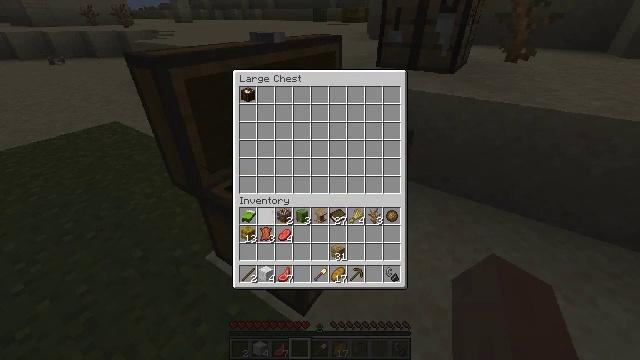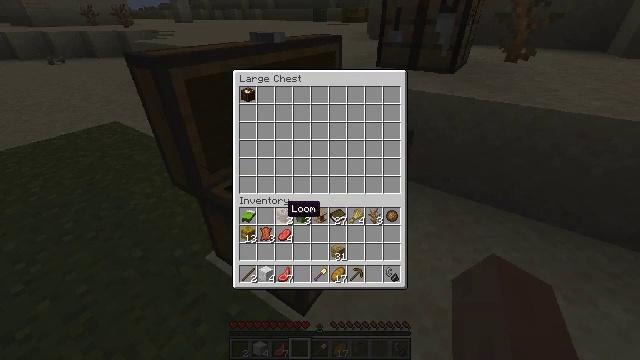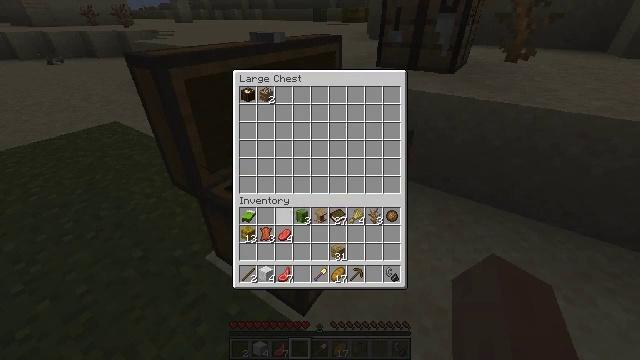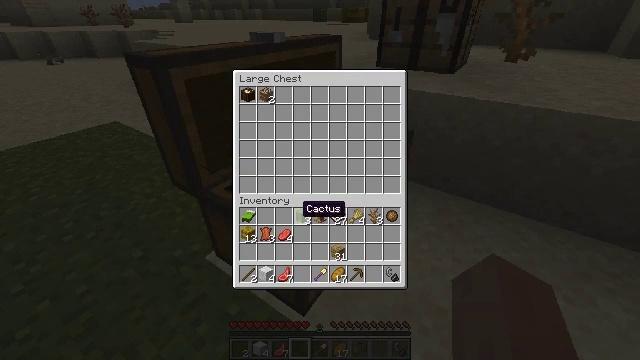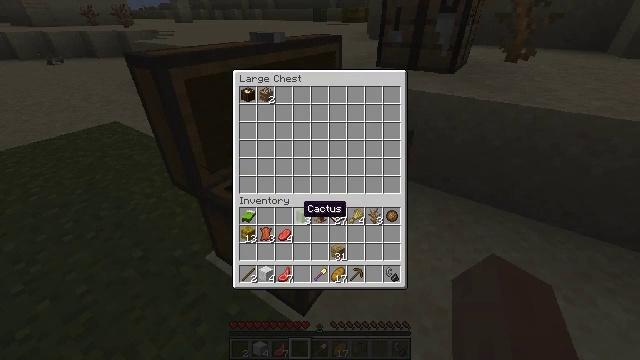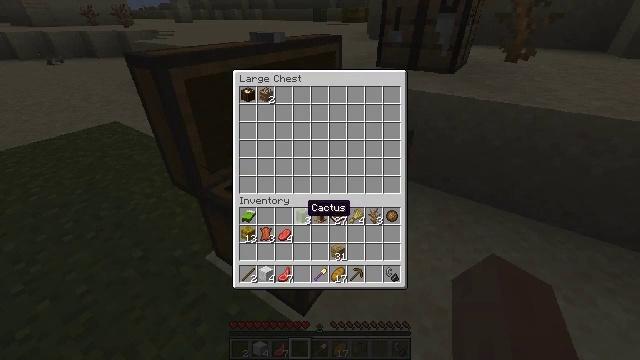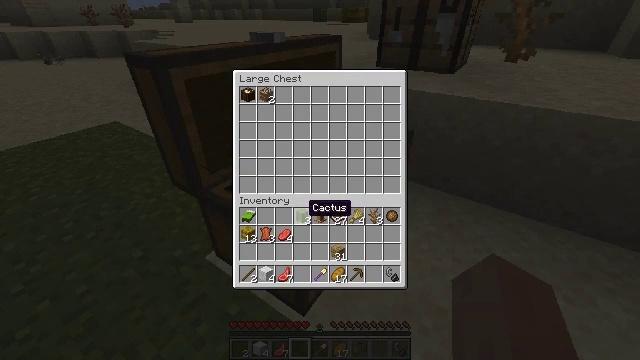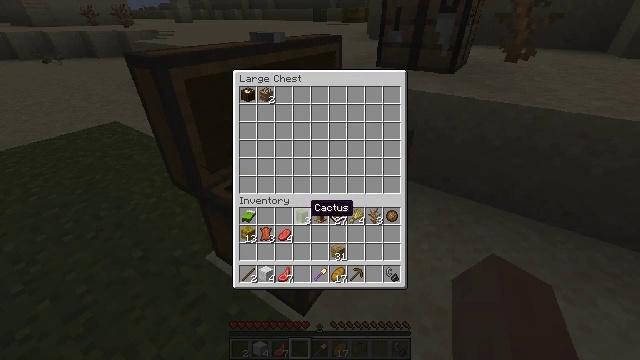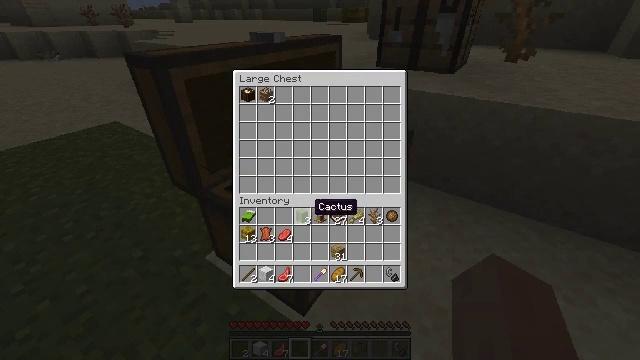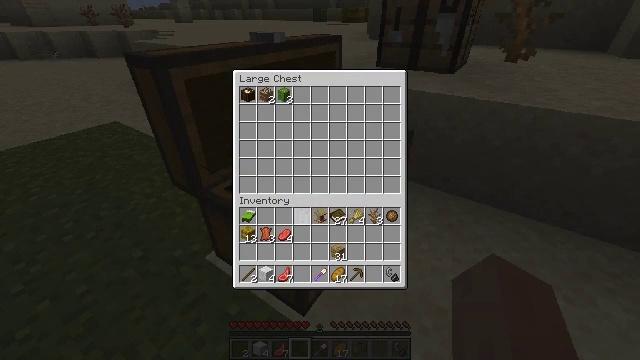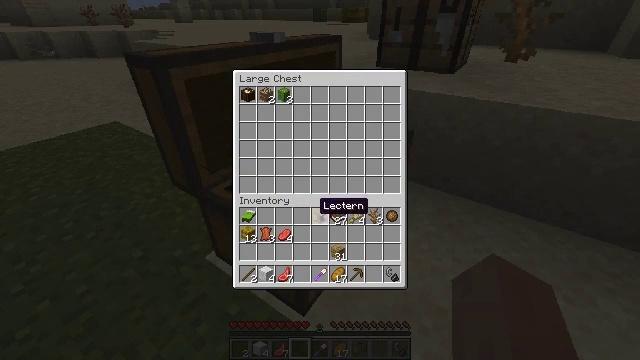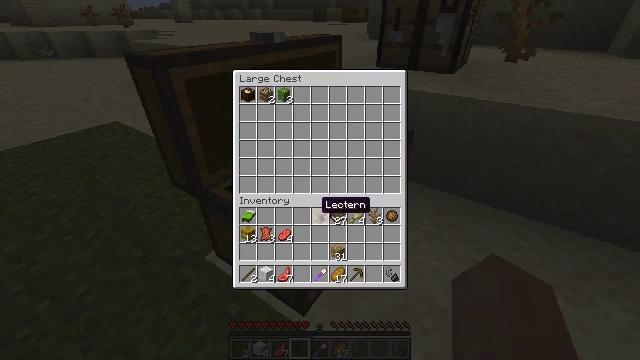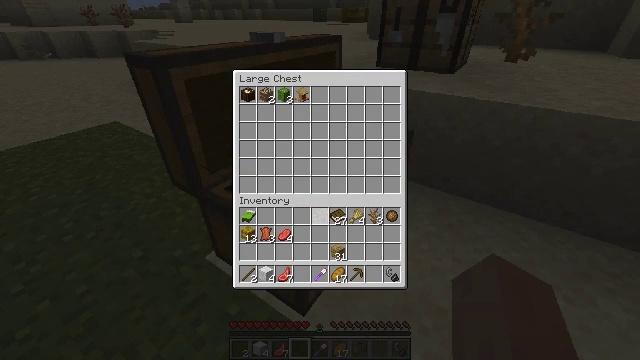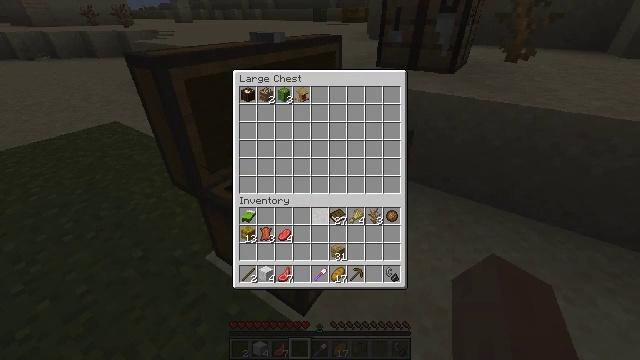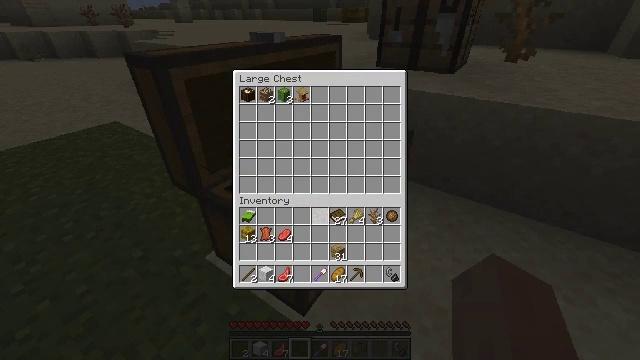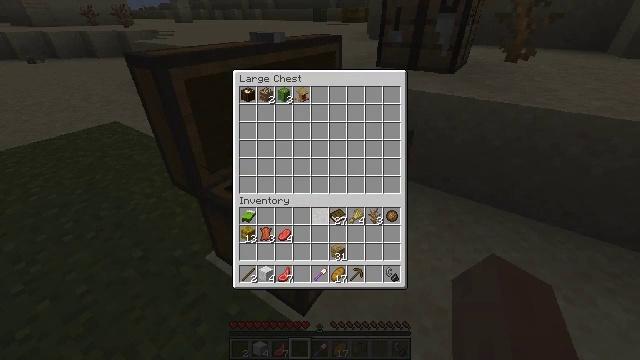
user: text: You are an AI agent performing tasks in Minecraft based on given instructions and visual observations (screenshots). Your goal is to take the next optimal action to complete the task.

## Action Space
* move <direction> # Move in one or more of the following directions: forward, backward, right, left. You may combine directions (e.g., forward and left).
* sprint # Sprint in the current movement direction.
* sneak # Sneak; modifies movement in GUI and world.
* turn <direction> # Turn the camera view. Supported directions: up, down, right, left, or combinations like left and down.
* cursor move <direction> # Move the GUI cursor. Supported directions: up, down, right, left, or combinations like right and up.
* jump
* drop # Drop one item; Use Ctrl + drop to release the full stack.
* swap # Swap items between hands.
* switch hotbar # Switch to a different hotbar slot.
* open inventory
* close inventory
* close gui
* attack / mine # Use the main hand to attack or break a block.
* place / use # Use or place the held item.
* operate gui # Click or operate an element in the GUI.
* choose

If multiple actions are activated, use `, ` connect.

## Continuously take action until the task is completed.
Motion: motion action
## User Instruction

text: Dig up the grass block for dirt.
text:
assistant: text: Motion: sneak
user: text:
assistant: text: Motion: sneak, cursor move right, choose
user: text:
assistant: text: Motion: sneak, choose
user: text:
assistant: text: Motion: sneak, choose
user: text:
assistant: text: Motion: sneak, choose
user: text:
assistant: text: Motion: sneak, choose
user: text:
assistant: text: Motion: sneak, choose
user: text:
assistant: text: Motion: sneak
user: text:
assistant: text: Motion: sneak, choose
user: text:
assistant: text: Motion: sneak, choose
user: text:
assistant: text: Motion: sneak
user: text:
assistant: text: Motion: sneak, choose
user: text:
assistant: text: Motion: sneak, choose
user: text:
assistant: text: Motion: sneak, choose
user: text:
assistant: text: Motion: sneak, choose
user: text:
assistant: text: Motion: sneak, choose
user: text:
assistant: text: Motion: sneak, choose
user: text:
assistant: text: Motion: sneak, choose
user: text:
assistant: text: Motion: sneak
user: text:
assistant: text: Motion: sneak
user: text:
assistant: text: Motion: sneak, choose
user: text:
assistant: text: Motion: sneak, choose
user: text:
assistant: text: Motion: sneak, choose
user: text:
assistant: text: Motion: sneak, cursor move right
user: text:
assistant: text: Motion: sneak
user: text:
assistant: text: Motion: sneak
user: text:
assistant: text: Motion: sneak
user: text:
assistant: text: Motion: sneak
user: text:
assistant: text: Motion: sneak
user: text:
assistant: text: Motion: sneak